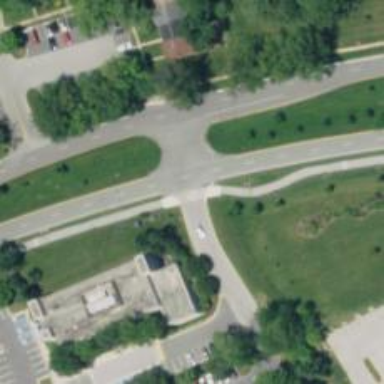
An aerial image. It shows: Marked crossing on asphalt cycleway road.